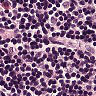
Metastatic tissue present: no